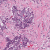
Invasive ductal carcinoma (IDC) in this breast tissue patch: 1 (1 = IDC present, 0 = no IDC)